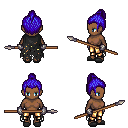
a pixel art fantasy rpg character, female body template, human, dark skin, black tattered cape, gold greaves, blue short topknot hairstyle, metal gloves, gray slippers, spear, four views (front, back, left, right), 2x2 character sprite sheet, small pixel art, hard edges, no anti-aliasing